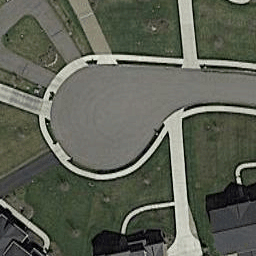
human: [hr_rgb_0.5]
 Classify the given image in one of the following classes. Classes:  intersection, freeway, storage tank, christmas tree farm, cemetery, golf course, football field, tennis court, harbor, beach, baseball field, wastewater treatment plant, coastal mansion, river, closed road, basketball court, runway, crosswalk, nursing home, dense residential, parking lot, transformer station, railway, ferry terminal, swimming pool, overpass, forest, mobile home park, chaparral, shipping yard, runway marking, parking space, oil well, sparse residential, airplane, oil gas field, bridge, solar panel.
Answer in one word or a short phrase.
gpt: closed road